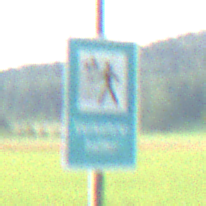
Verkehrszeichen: Verkehrshelfer
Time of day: SunriseSunset
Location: Outdoor (Nature)
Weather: PartlyCloudy
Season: NotSpecified
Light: Natural